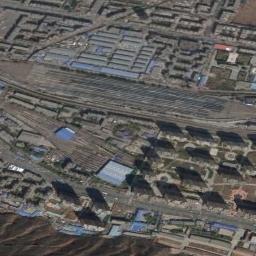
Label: railway_station